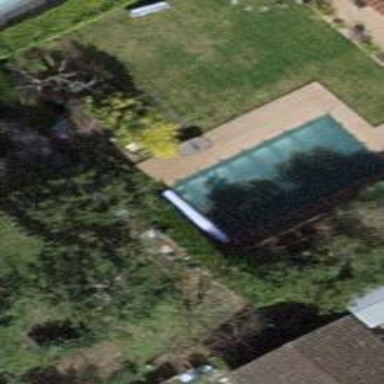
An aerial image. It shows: Swimming pool located in leisure land.